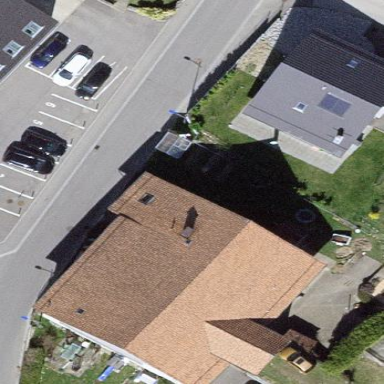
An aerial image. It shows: Building.